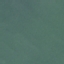
Land use / land cover class: SeaLake